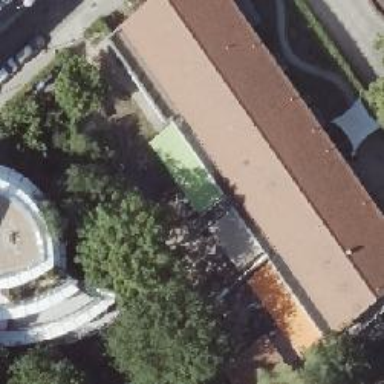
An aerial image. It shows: Gabled-roof kindergarten building.